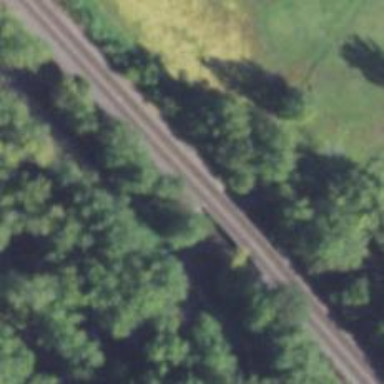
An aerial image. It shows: Railway bridge.